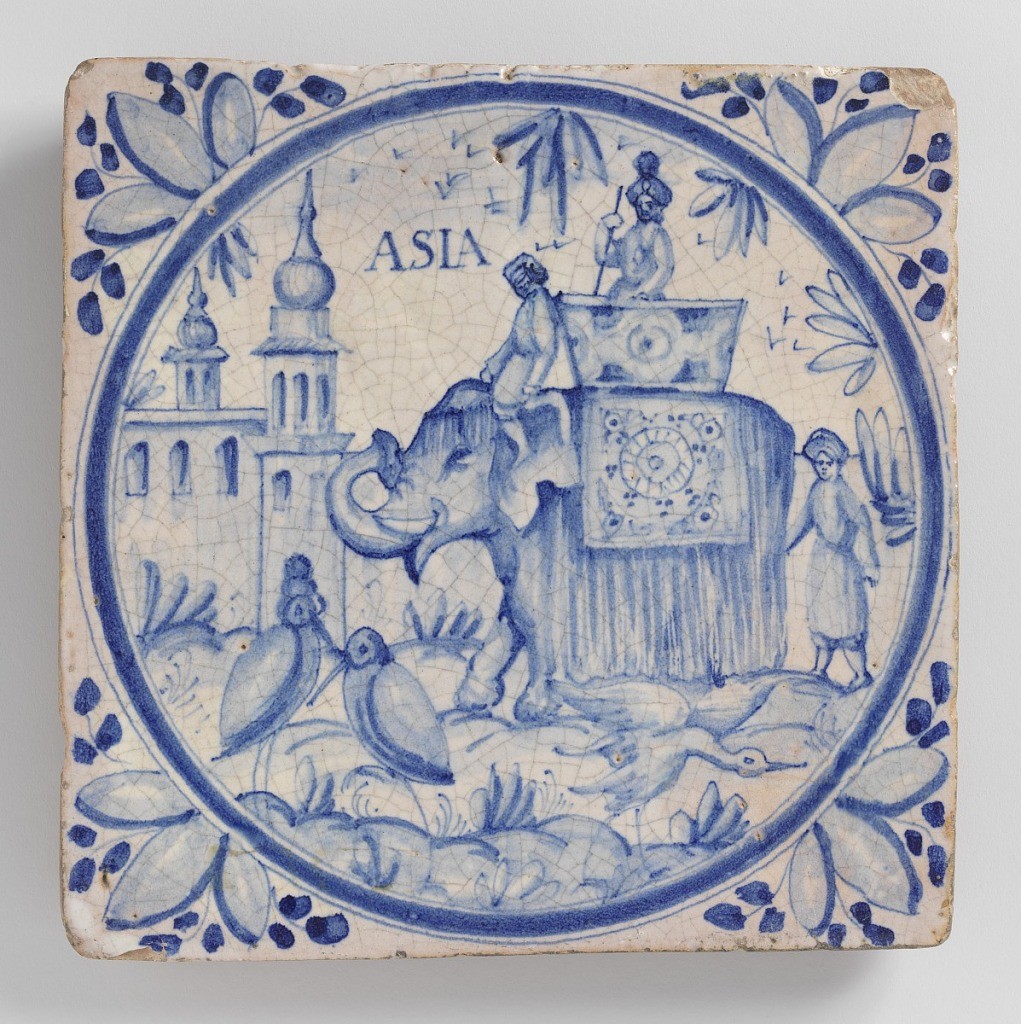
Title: Allegories of the Four Continents
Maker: Jacques Le Moyne
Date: early-mid 18th century
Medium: Tin-glazed earthenware
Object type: Tiles
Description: Group of four tiles, square, with blue underglaze decoration on buff ground, each with name of one of the four continents, and corresponding allegory and attributes within a circular medallion: -72a, "Asia," showing turbaned figure riding in a howdah on back of an elephant, with two attendants; birds in foreground, turreted architecture in background; -72b, "Europa," showing a lady, cavalier and dog in foreground, watching woman in a sedan chair carried by two men; European style buildings in background; -72c, "Africa" with a turbaned man and woman, with attendant holding parasol, with the attributes of monkey, ostrich and camel; -72d, "America" showing an Indian in feather skirt and headdress, carried on a litter by five similarly but less ornately dressed Indians, and attended by one holding a fan; at left a conquistador on horseback, and a cockatoo on a branch; in right background, a sailing ship.